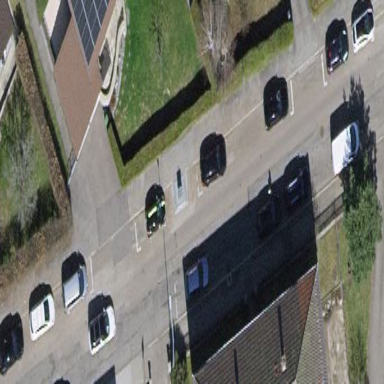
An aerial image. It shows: Street side parking spaces with parallel orientation.